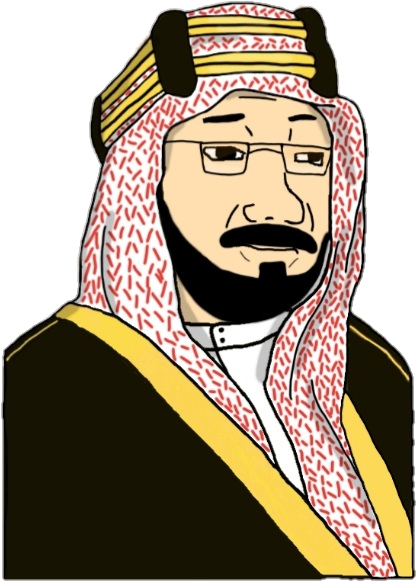
Label: 5_Doomer